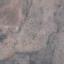
Label: HerbaceousVegetation